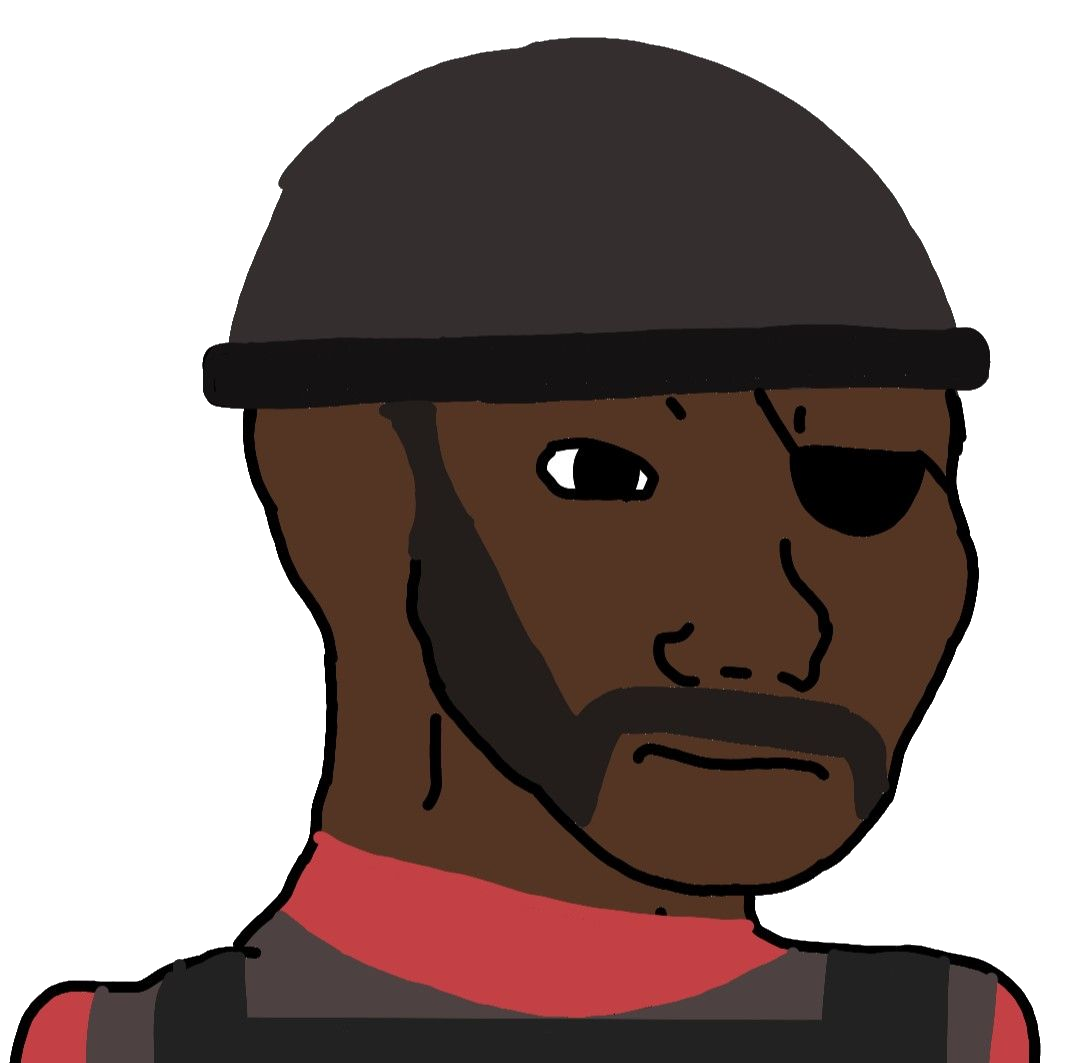
Label: 5_Blackjak